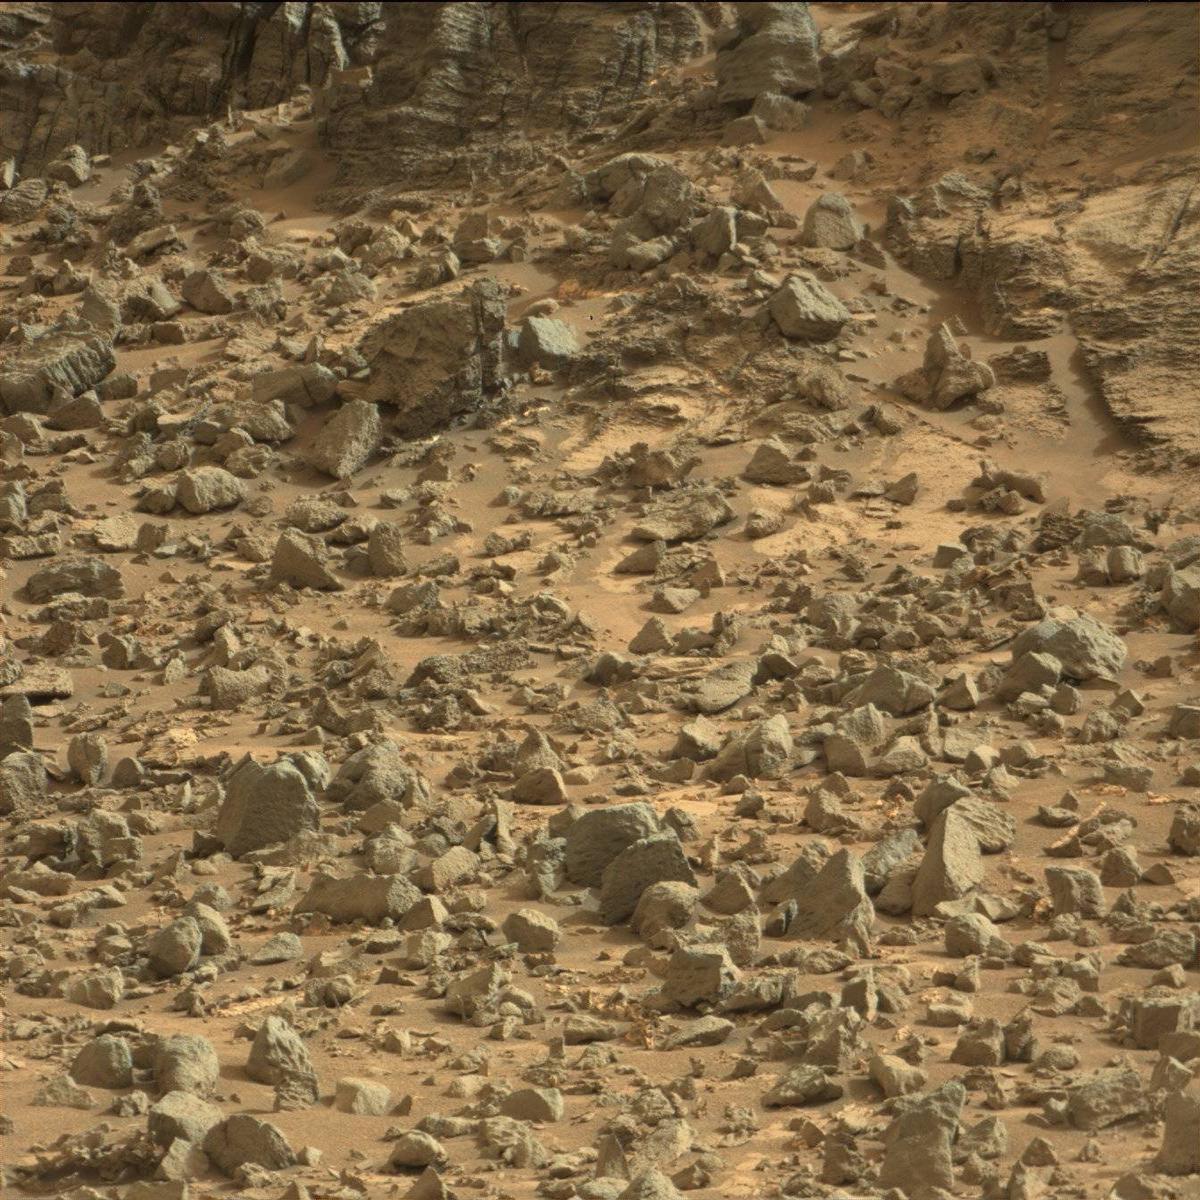
Terrain classes present: Bedrock, Sand / Soil